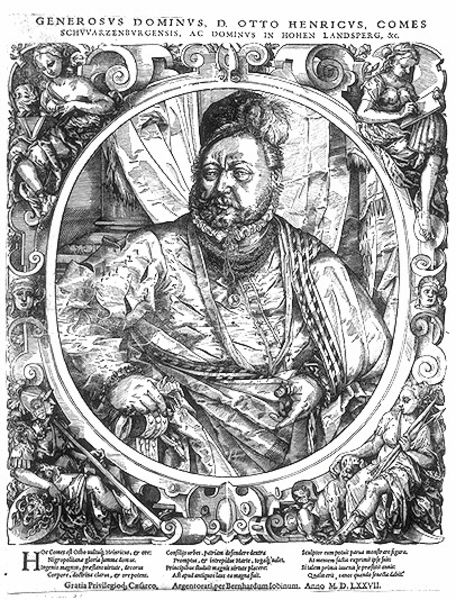
Titel: Bildnis des Grafen Otto Heinrich von Schwarzenberg
Künstler: Tobias Stimmer
Institution: (Seriendruck)
Schlagwörter: feder, hand, kopf, mann, weiß, frauen, mädchen, finger, frau, frisur, hell, hut, kleid, schmuck, schwarz, stuhl, säule, malerei, alt, bart, gesichter, mütze, augen, falten, gesicht, kleidung, kragen, rahmen, bildnis, hände, portrait, porträt, vorhang, figur, gewand, halbfigur, adel, vornehm, kreis, oval, rund, tondo, engel, holzschnitt, schrift, rahmung, bogen, kette, grafik, kaiser, dick, kartusche, inschrift, ornamente, ring, stolz, alter, buch, ringe, druck, holzstich, stich, seite, text, beschriftung, stehkragen, allegorie, krause, rüstung, ecken, otto, schreiben, musen, general, herzog, beleibt, schnecken, zeit, kupferstich, pfeil, graf, insignien, latein, einblattdruck, heinrich, rollwerk, helb, dicker, artes, ottheinrich, pflazgraf, pfalzgraf, comes, landsberg, generos, dominus, schwarzenburg, stich druck